Group 1:
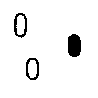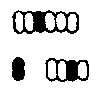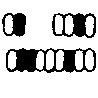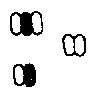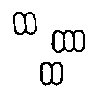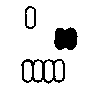
Group 2:
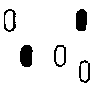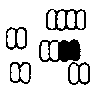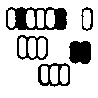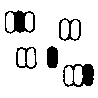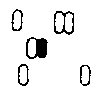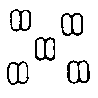
Rule separating the two groups: Three parts vs. five parts.
Concepts: 3, 5, cluster, cluster_of_one, feature_cluster, five, number, three
Author: Mikhail M. Bongard
Reference: M. M. Bongard, Pattern Recognition, Spartan Books, 1970, p. 243.